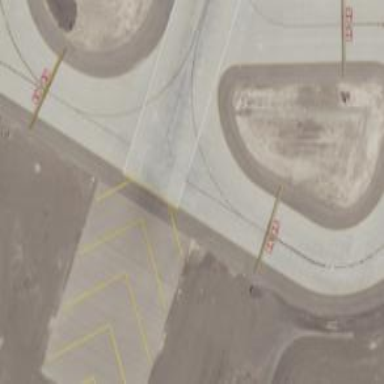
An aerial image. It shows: View of taxiway at the airport.